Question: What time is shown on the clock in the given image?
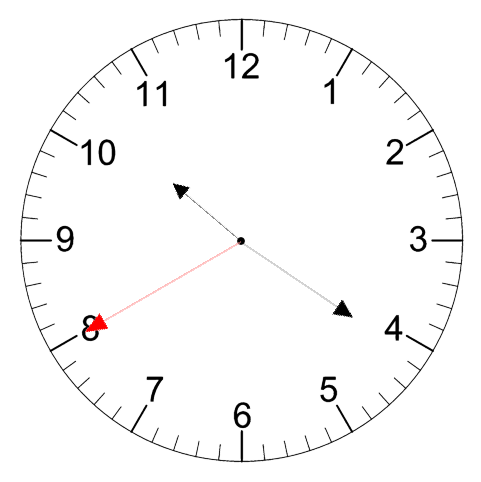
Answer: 10:20:40